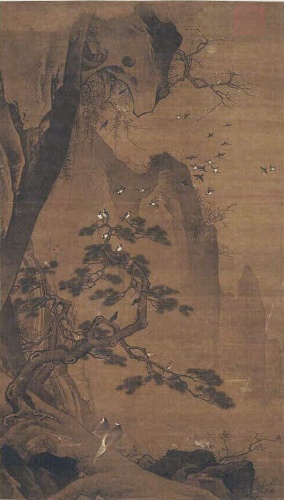
Artist: Unidentified artist
Date: 16th century?
Object type: Hanging scroll
Classification: Paintings
Medium: Hanging scroll; ink and color on silk
Culture: China
Period: Ming dynasty (1368–1644)
Dimensions: 60 5/8 x 34 3/5 in. (154.0 x 87.9 cm)
Department: Asian Art
Credit line: From the Collection of A. W. Bahr, Purchase, Fletcher Fund, 1947
Accession year: 1947
Repository: Metropolitan Museum of Art, New York, NY
Tags: Landscapes|Birds